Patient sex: F
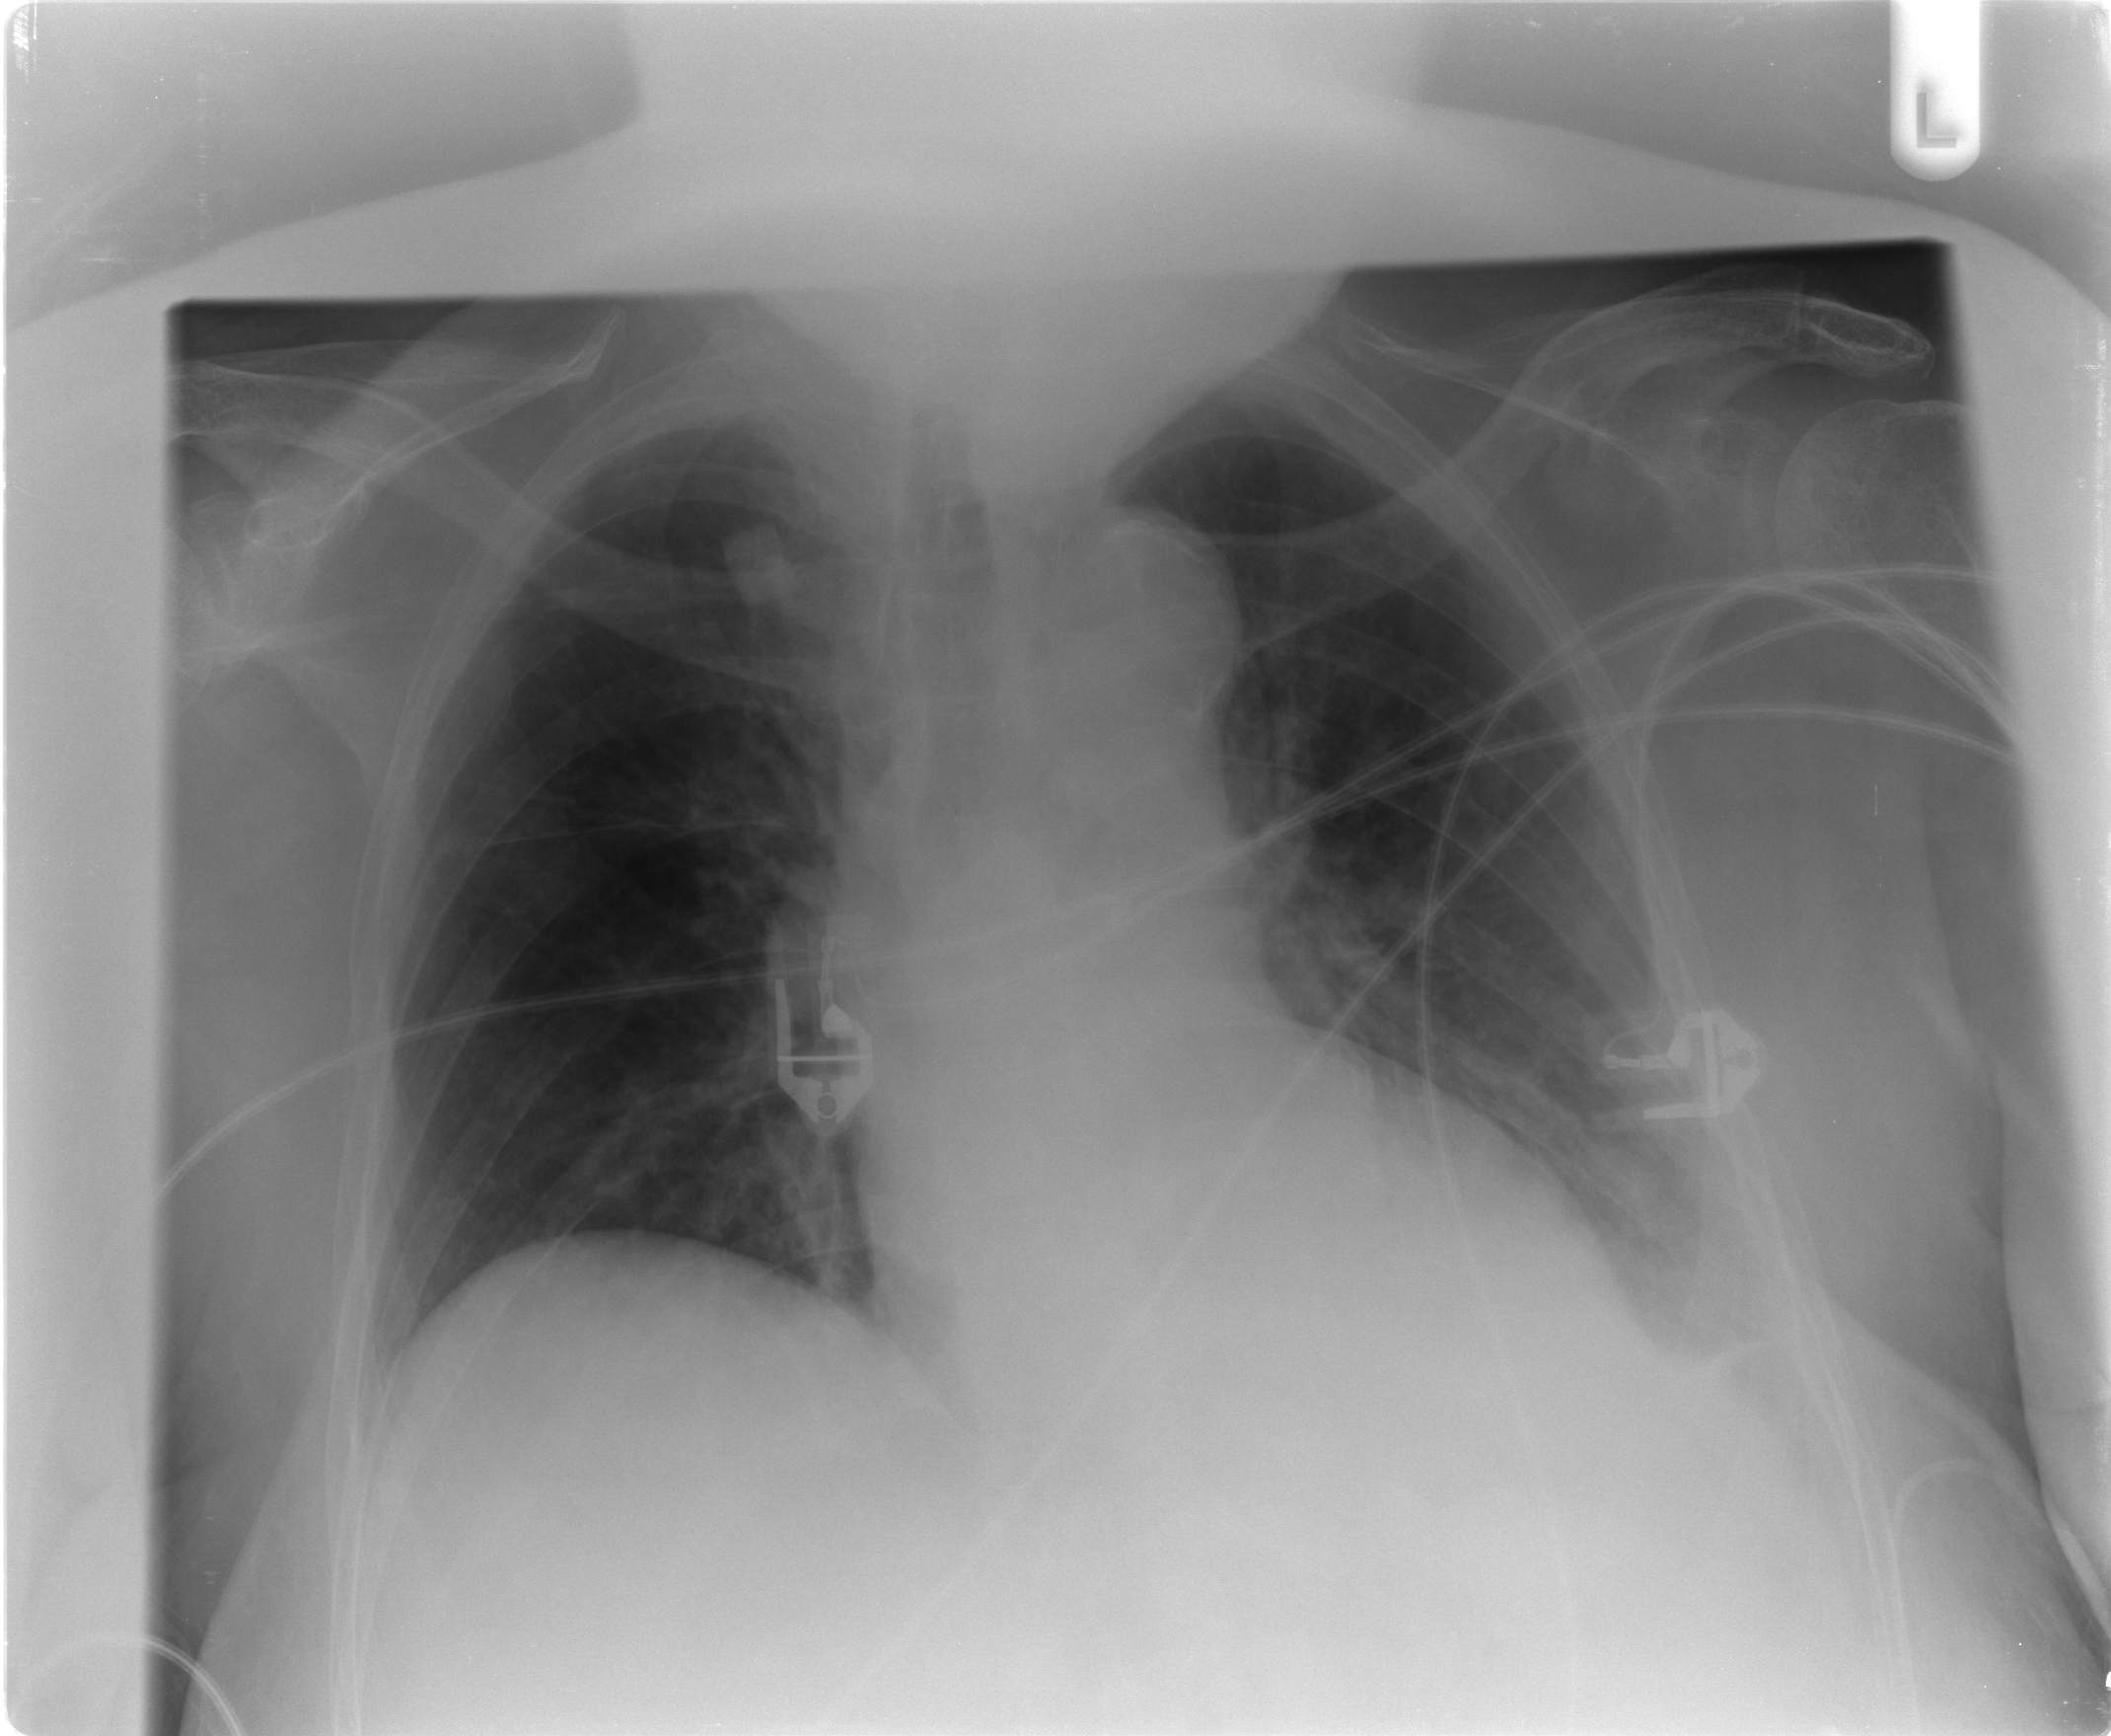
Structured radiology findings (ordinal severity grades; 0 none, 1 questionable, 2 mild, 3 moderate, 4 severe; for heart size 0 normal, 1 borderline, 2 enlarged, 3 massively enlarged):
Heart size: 0
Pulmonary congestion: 1
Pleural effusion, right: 0
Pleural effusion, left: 2
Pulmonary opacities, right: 0
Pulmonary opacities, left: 0
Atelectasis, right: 0
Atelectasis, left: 2